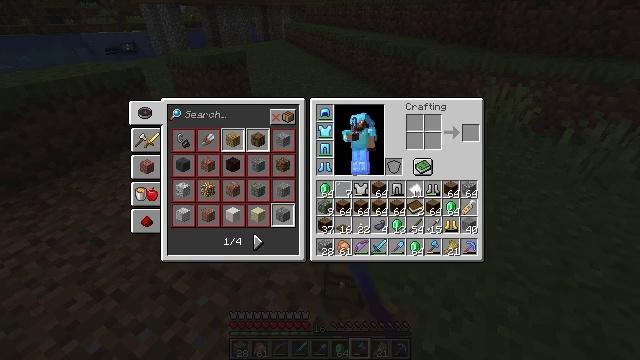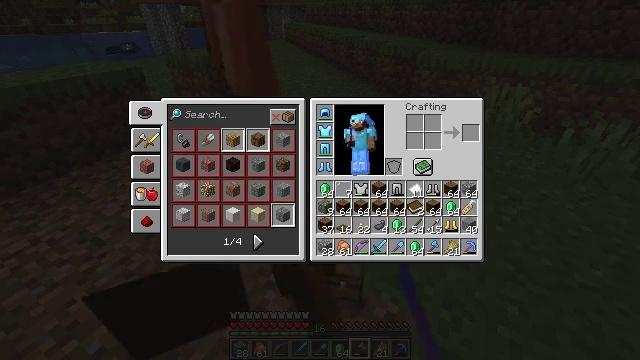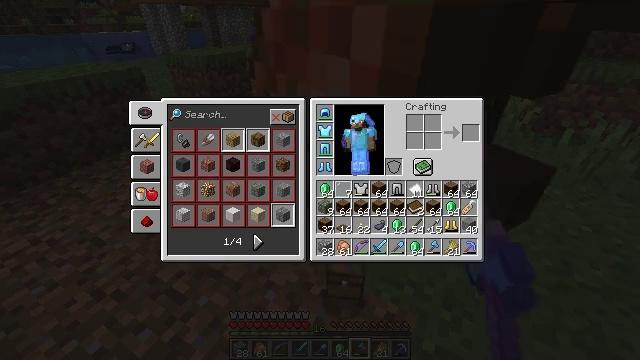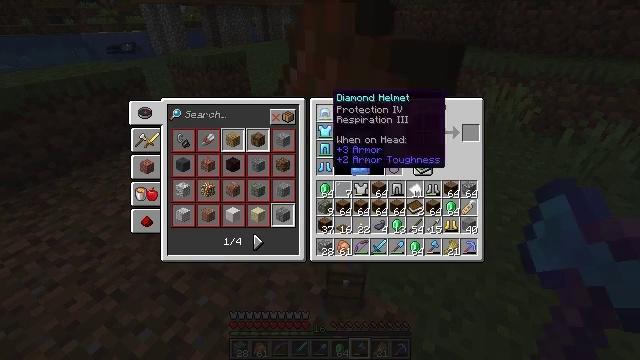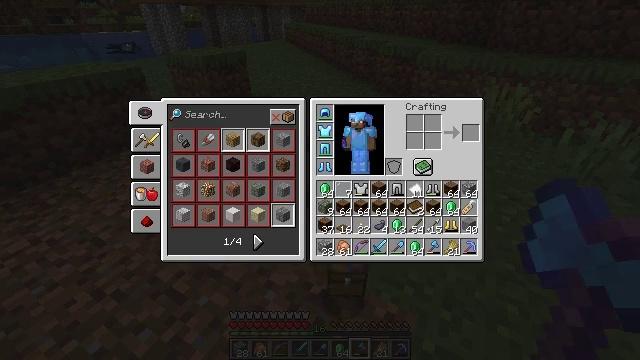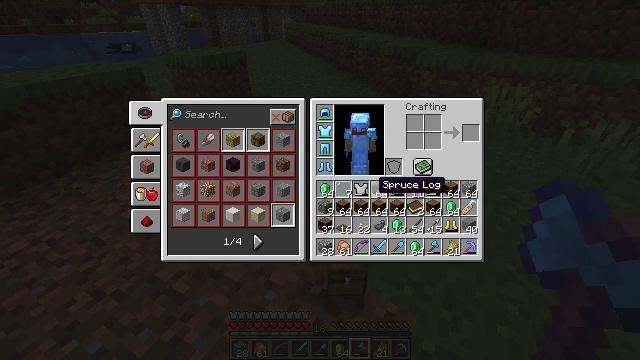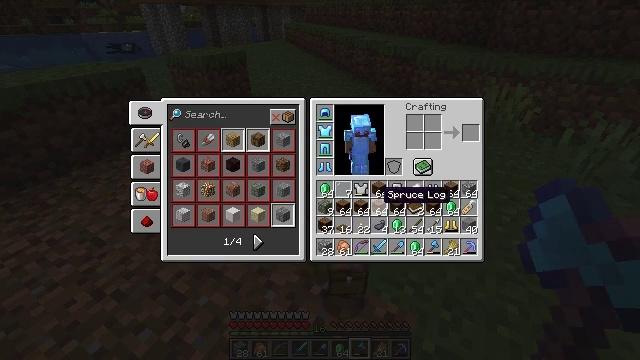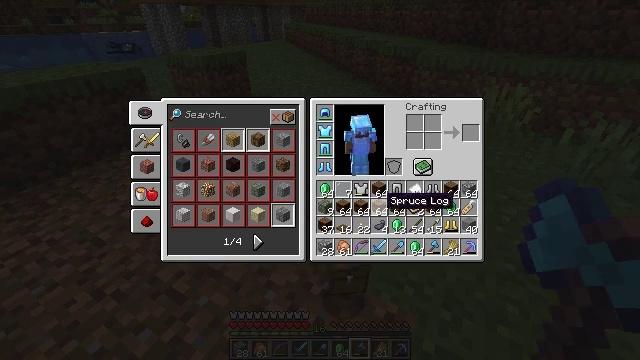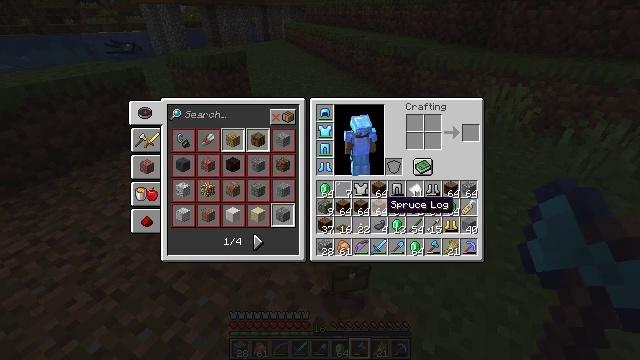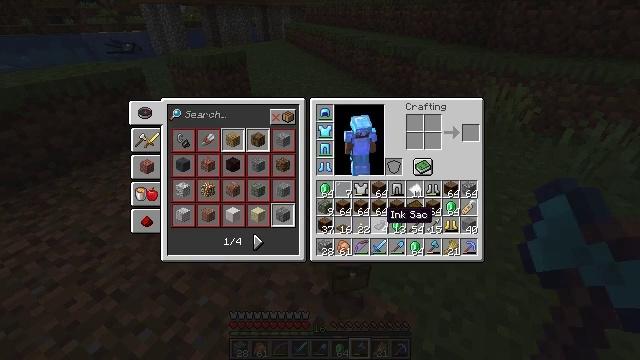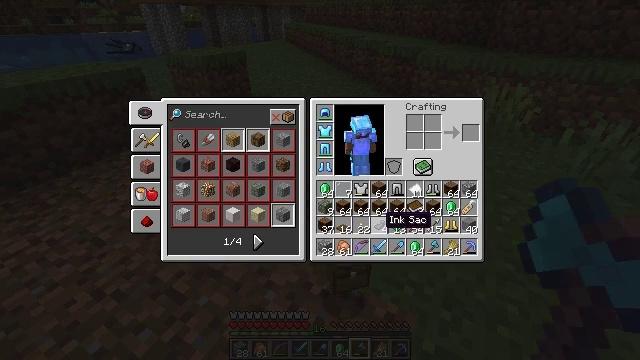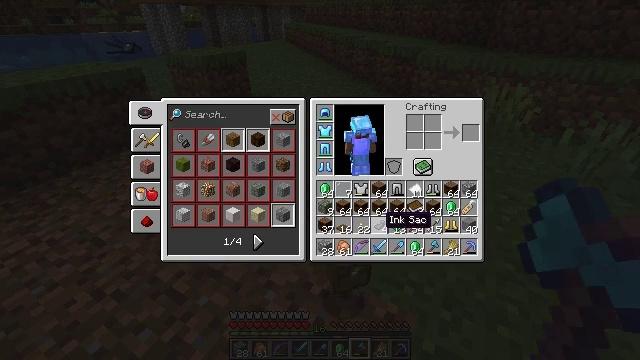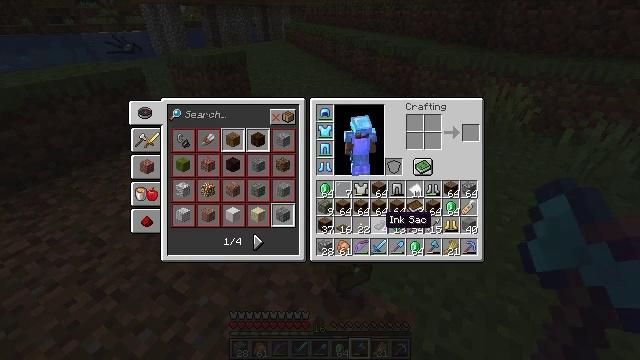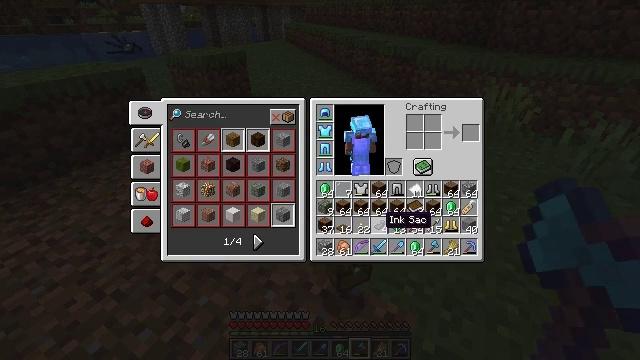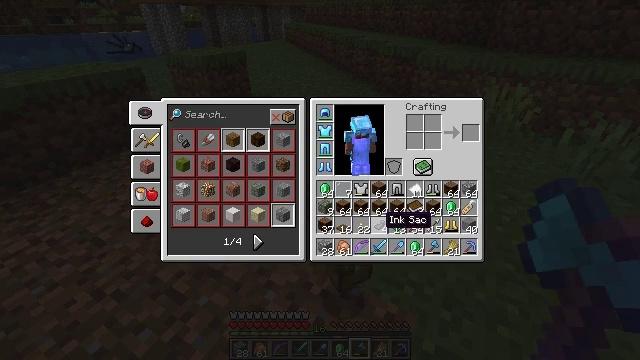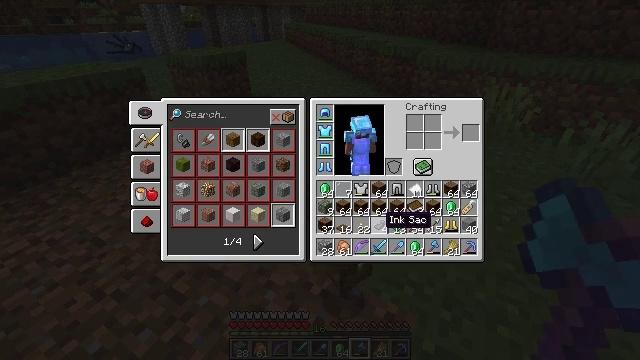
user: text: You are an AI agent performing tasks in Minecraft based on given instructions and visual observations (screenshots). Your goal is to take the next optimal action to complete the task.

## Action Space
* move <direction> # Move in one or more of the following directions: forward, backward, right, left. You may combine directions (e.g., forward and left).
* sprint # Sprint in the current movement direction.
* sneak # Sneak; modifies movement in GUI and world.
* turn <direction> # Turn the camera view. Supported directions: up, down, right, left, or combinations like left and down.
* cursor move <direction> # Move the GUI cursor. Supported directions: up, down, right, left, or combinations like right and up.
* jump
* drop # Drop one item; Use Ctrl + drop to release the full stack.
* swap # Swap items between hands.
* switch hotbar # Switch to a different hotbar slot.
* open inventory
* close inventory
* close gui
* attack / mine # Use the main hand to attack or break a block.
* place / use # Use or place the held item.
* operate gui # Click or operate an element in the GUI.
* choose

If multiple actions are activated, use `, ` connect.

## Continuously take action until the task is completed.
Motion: motion action
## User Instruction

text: Remove an ink sac from the inventory.
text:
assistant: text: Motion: open gui
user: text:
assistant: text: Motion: no_op
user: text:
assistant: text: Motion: cursor move right and down
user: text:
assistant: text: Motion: cursor move right and down
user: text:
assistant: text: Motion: cursor move right and down
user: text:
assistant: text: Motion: cursor move down
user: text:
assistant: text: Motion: no_op
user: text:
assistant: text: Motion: no_op
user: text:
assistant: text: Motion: cursor move down
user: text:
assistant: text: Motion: no_op
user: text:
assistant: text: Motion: no_op
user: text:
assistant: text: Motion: no_op
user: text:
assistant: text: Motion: no_op
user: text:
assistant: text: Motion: no_op
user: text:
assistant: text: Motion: no_op
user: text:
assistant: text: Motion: operate gui
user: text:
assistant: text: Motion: operate gui
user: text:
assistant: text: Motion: cursor move left and up, operate gui
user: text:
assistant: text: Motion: cursor move left and up
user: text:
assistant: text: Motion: cursor move left and up
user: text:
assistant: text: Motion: no_op
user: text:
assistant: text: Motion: no_op
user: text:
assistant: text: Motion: operate gui
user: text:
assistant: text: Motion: operate gui
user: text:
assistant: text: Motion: operate gui
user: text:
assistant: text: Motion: operate gui
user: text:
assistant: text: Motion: no_op
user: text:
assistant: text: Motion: no_op
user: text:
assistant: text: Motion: no_op
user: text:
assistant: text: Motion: no_op